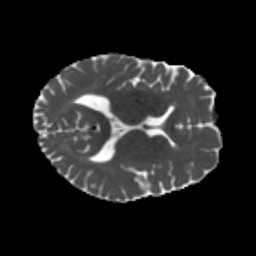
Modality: MD
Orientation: axial
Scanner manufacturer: siemens
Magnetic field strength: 3 T
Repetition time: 4.16 s
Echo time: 0.0806 s